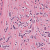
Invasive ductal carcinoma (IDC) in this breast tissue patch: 1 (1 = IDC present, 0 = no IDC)